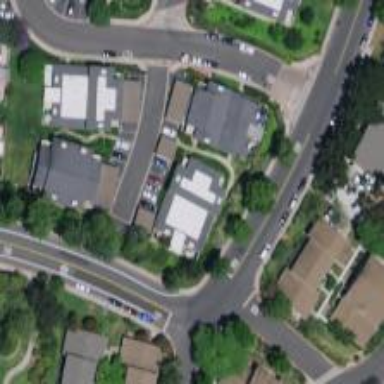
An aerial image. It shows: Living street.